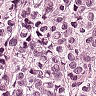
Metastatic tissue present: yes